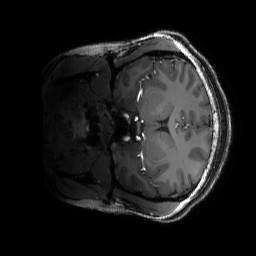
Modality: T1w
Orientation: coronal
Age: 24
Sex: female
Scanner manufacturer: siemens
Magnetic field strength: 6.98 T
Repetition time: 3 s
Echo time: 0.00388 s